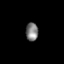
Tissue: prostate
Cell type: T cells
Senescence score: 0.2341
Nuclear area (px): 221
Mean DAPI intensity: 125.452